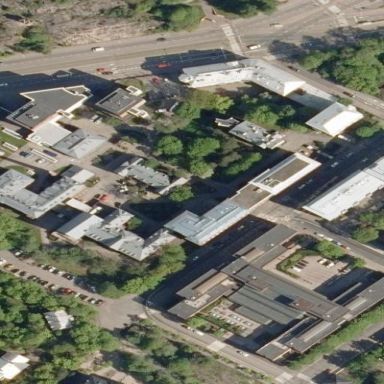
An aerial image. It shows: College or university.